Interaction volume radius: 10 \u00c5
Interaction volume height: 25 \u00c5
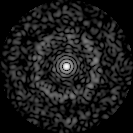
Disorder parameter: 0.8192